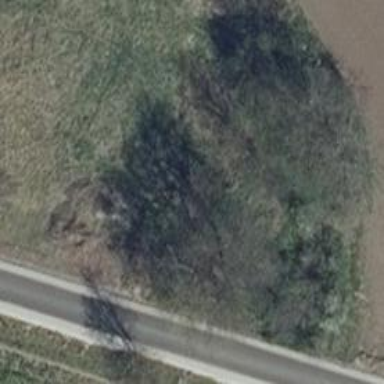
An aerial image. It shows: Deciduous tree with broadleaved leaves.